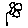
Label: flower